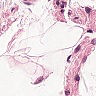
Metastatic tissue present: no